Question: I'm sending the following JSON to my webservice:
'''
{
"message": "Hello!",
"people": ["Aaron", "Randy", "Chris", "Andrew"]
}
'''
And when I access the QueryDict, dict['people'] returns the last item in the list, Andrew, not the list. What am I doing wrong?
When inspecting the object:

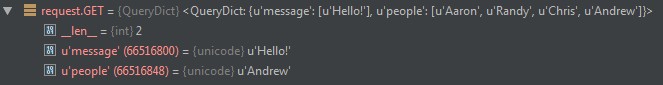
Answer: Use the <URL> method:
'''
people = request.GET.getlist('people')
'''